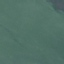
Land use / land cover: SeaLake